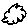
Label: cloud